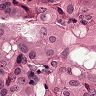
Metastatic tissue present: yes